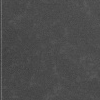
Atmospheric dust classification: dusty